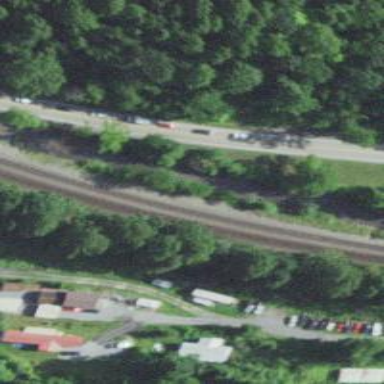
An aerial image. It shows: Railway track.